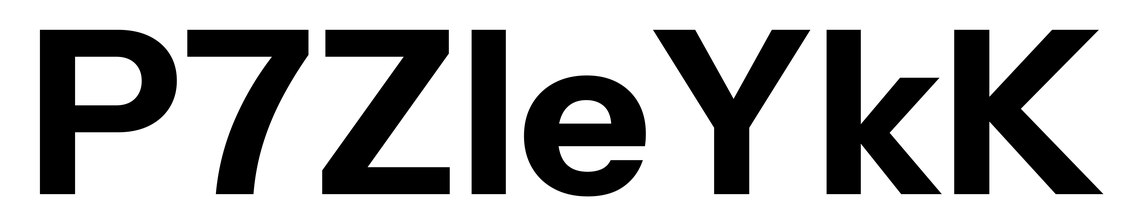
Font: InstrumentSans_Bold